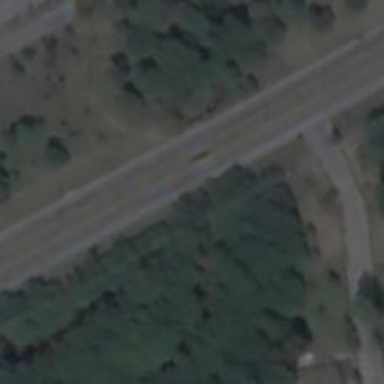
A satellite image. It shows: Trunk highway with bridge.